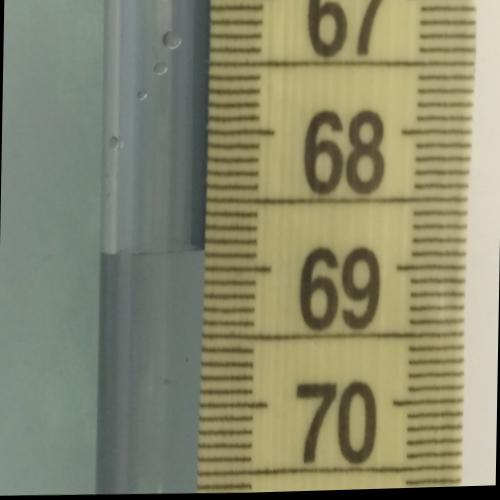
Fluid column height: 68.9 cm